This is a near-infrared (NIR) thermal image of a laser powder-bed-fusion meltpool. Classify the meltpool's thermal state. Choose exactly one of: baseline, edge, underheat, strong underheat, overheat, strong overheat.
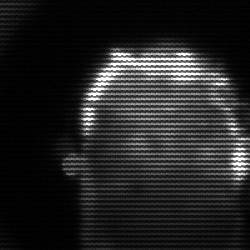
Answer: baseline